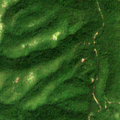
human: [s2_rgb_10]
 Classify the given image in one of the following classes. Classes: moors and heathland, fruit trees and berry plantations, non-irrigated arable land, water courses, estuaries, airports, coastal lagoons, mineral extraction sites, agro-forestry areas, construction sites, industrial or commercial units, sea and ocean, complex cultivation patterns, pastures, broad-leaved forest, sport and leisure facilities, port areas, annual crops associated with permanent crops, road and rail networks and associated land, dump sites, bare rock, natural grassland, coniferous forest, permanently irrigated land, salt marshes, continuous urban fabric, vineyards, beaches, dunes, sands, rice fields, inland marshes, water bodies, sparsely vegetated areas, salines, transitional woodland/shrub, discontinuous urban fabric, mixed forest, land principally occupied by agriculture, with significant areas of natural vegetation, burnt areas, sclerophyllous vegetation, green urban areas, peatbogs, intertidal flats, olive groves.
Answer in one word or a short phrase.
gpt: broad-leaved forest